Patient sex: F
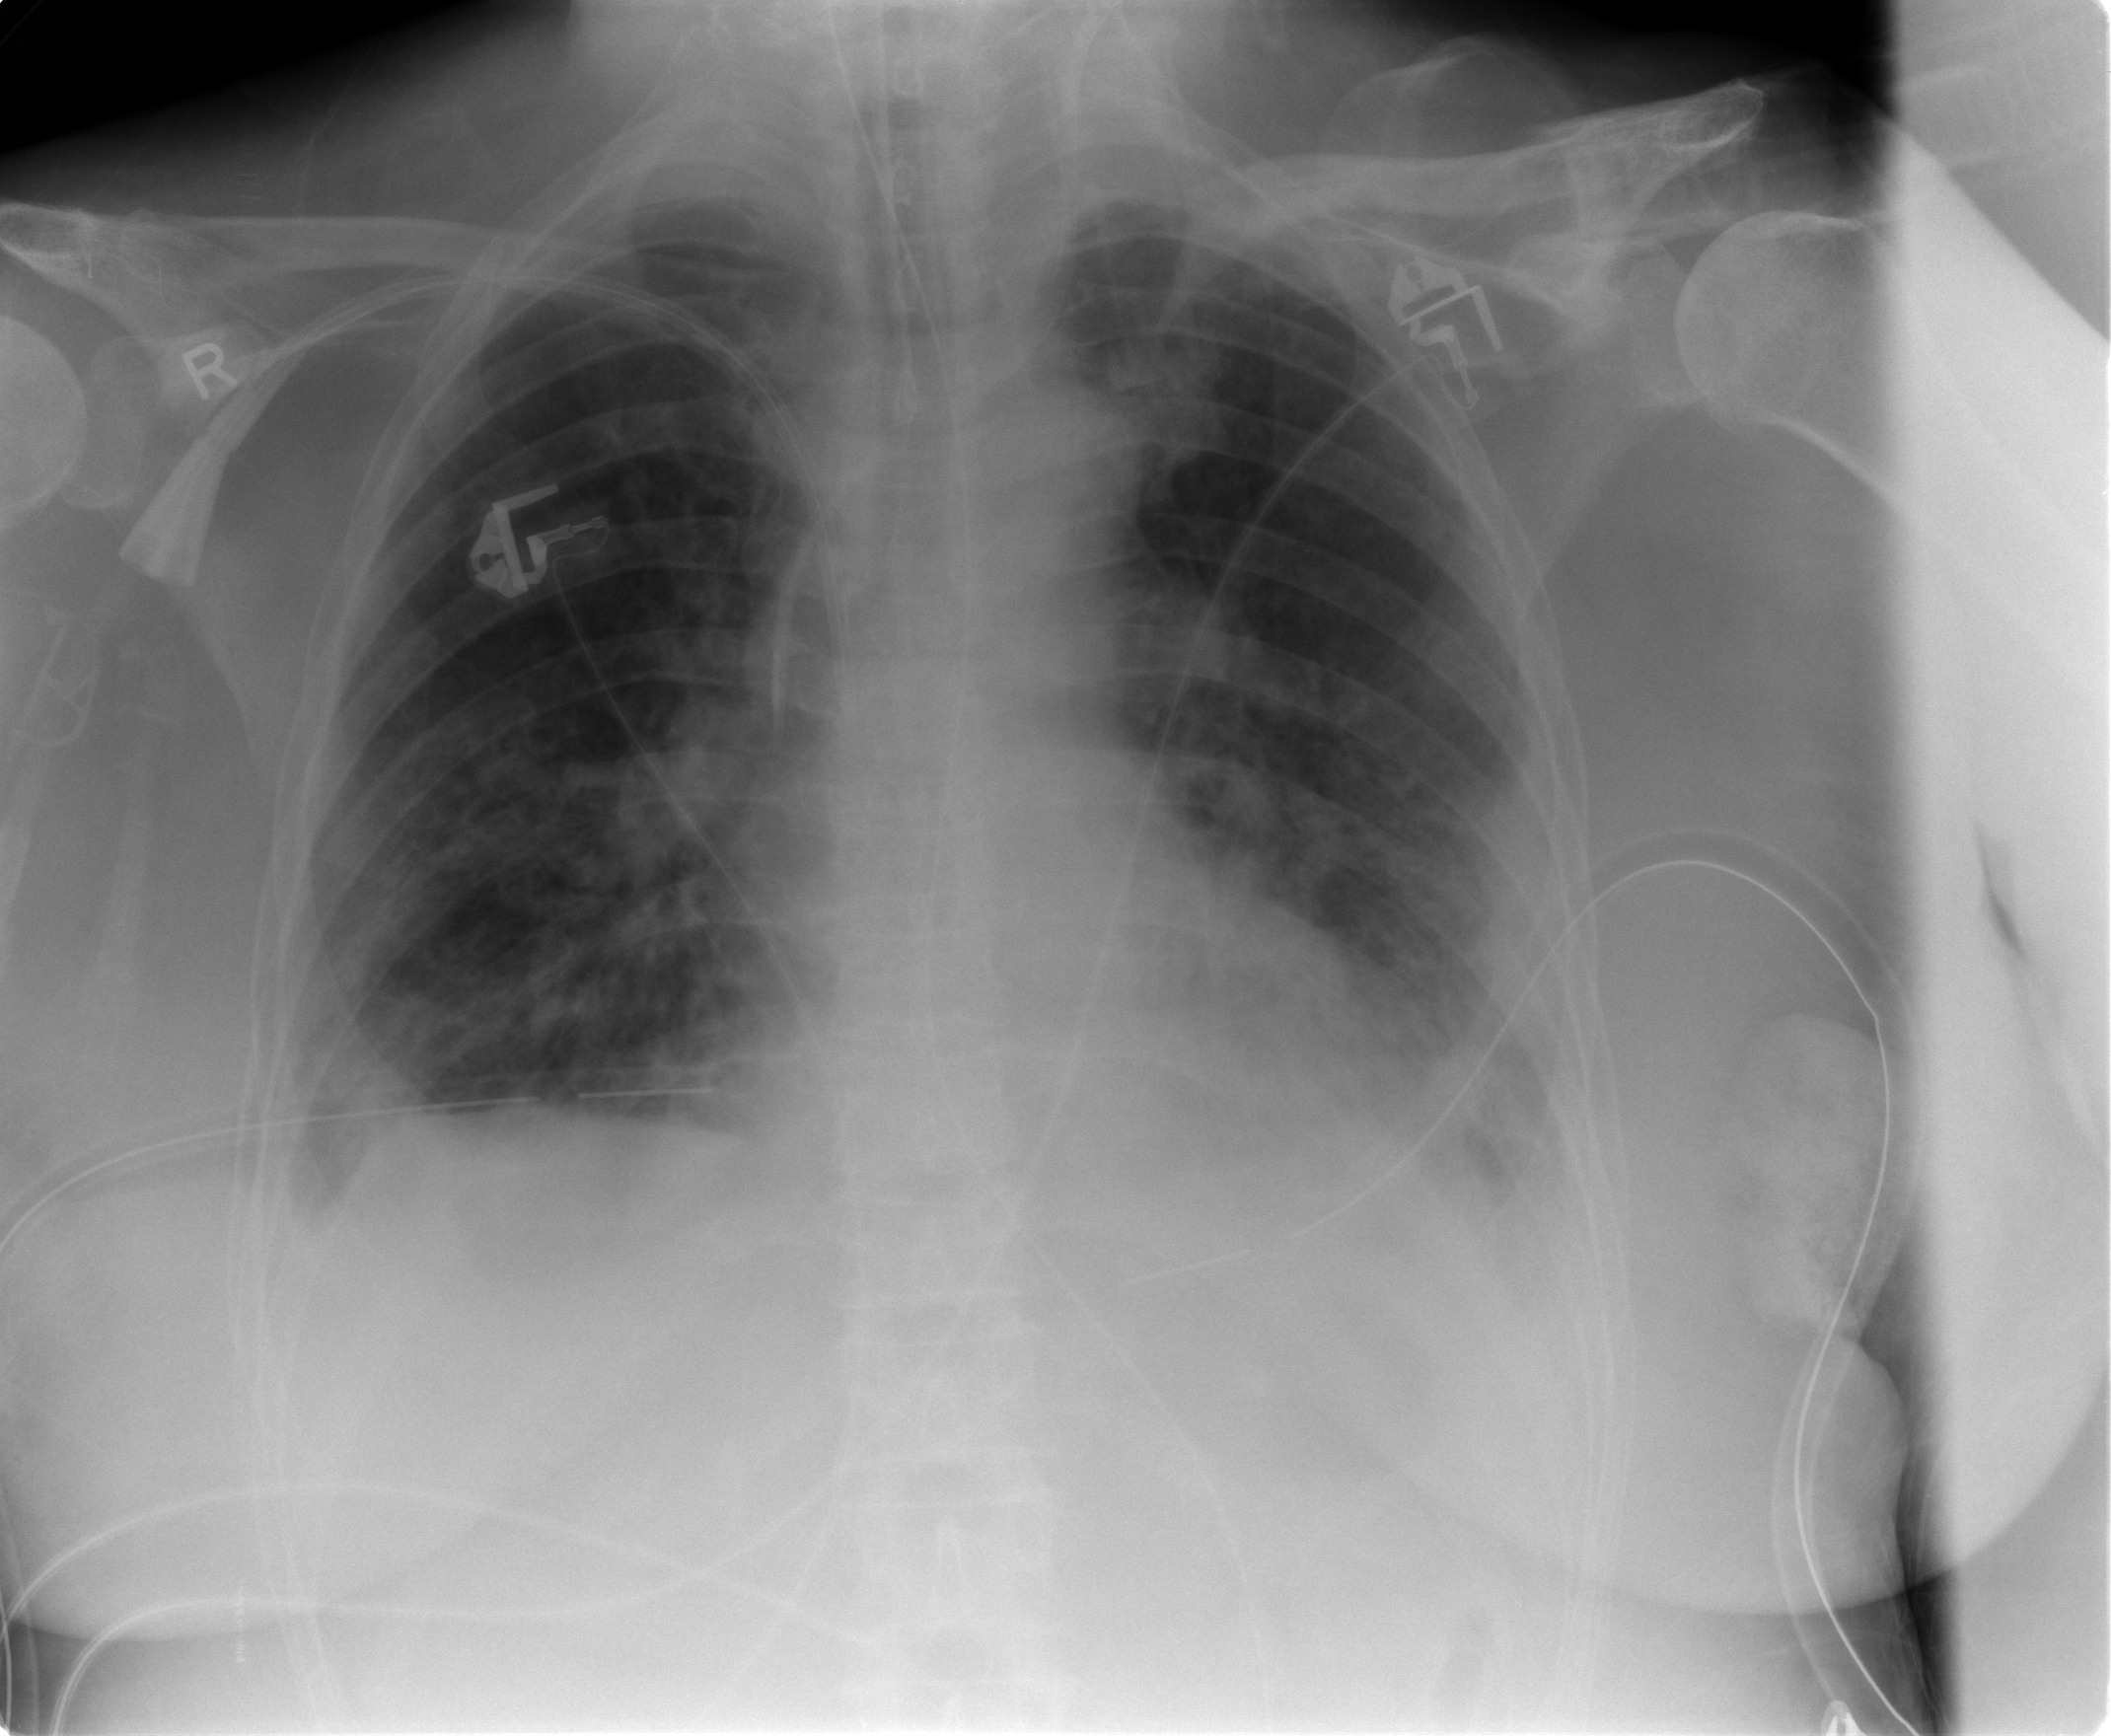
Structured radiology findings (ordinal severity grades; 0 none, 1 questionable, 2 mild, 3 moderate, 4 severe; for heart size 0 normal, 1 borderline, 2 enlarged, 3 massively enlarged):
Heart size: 1
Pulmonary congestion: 2
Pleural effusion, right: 2
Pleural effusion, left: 2
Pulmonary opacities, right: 3
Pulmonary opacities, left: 3
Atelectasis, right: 2
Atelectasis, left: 3